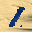
Label: 1